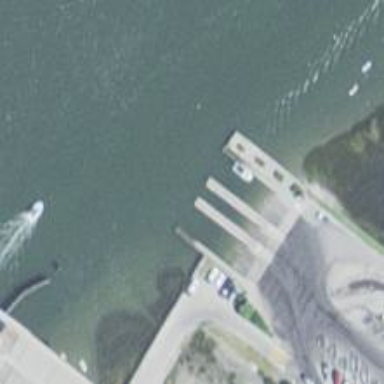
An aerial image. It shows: This slipway is service road leading to leisure land area.